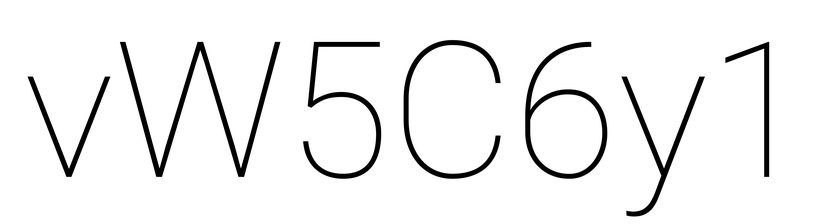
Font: Roboto_Thin